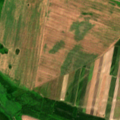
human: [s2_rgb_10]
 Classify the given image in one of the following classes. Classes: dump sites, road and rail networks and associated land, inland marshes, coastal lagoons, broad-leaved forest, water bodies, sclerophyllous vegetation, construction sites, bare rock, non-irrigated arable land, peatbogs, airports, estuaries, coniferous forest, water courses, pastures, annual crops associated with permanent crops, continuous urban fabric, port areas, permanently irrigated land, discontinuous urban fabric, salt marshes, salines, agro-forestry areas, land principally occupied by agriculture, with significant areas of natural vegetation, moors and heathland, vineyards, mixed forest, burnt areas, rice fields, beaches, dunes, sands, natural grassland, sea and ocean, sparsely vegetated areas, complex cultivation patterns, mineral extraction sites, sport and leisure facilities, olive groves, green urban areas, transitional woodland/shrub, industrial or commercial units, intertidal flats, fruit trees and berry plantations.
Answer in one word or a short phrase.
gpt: non-irrigated arable land, transitional woodland/shrub